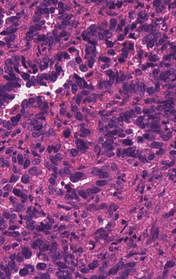
Tumor epithelial tissue: yes
Tumor-associated stroma tissue: yes
Normal tissue: no